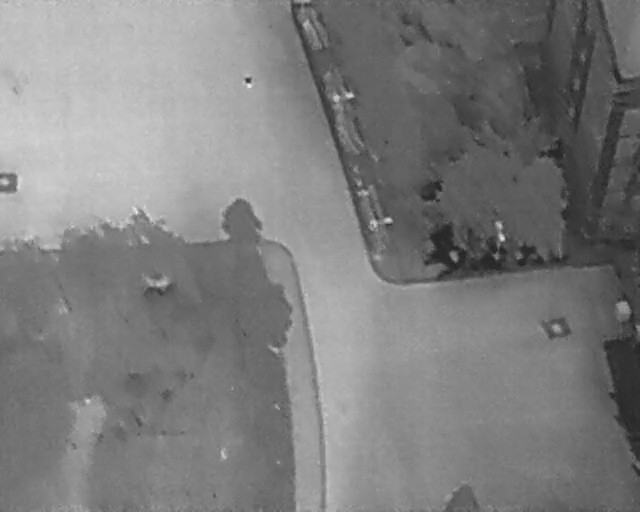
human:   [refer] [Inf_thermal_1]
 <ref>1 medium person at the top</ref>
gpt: <box>[[37, 14, 40, 16, 160]]</box>